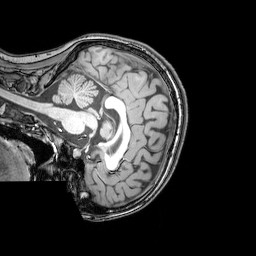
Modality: T1w
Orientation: sagittal
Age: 25
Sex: female
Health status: healthy
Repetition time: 0.081 s
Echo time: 0.037 s